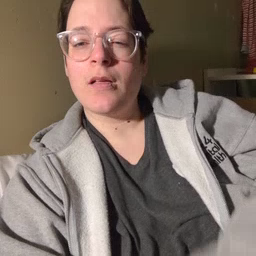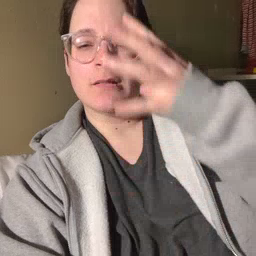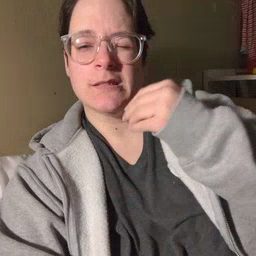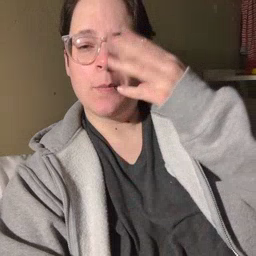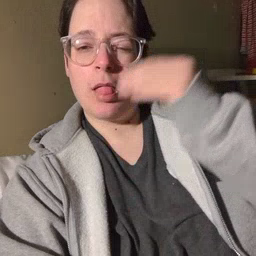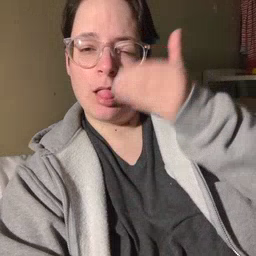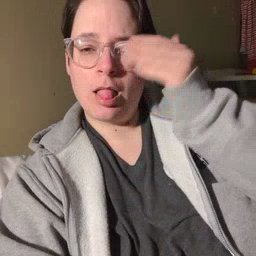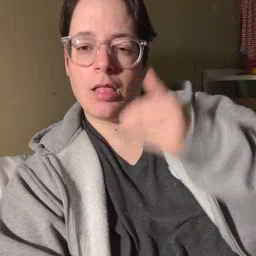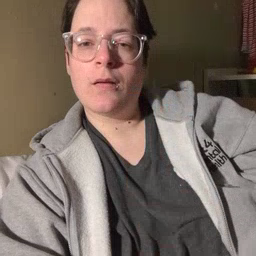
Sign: sleepy